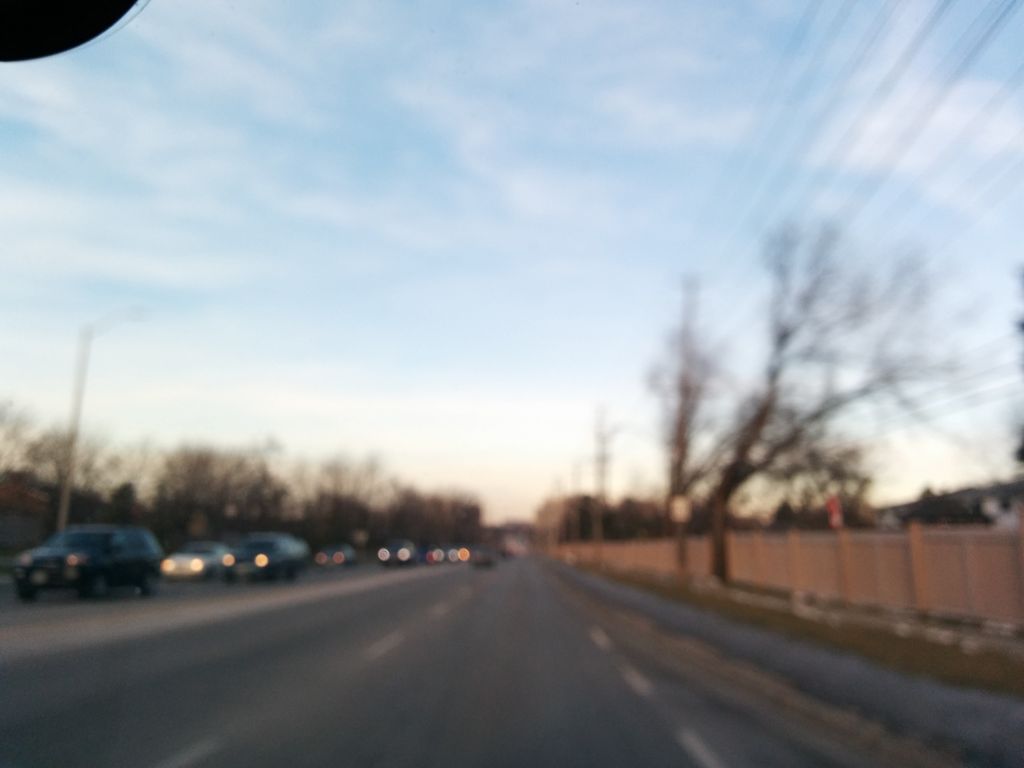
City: toronto